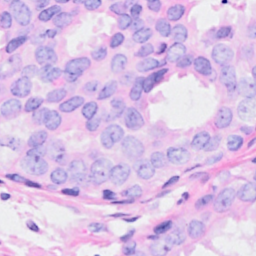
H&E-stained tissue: Breast